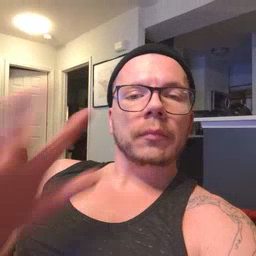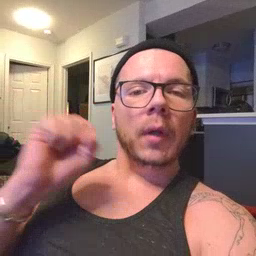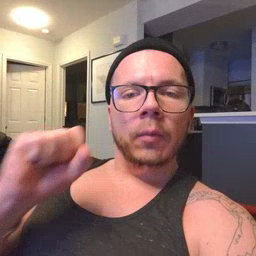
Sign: loud